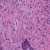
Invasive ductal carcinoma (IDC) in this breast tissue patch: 1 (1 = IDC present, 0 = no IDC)